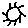
Label: sun